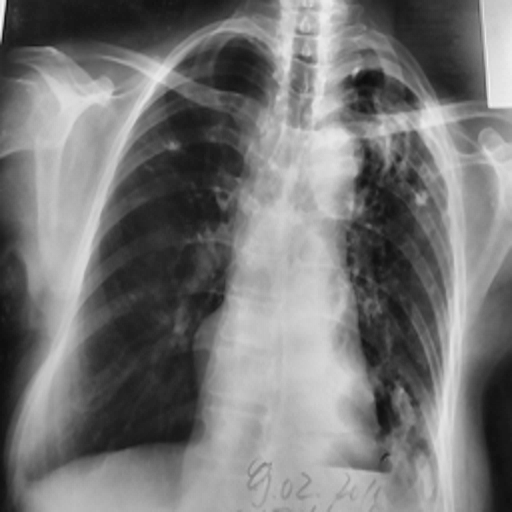
Finding: TUBERCULOSIS